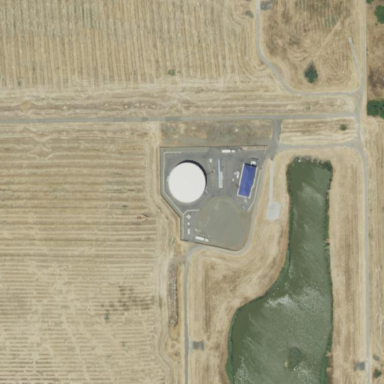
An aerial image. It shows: Fence surrounding water storage area.